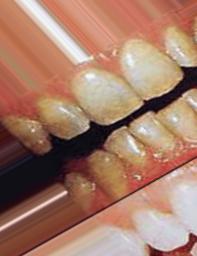
Condition: Tooth Discoloration